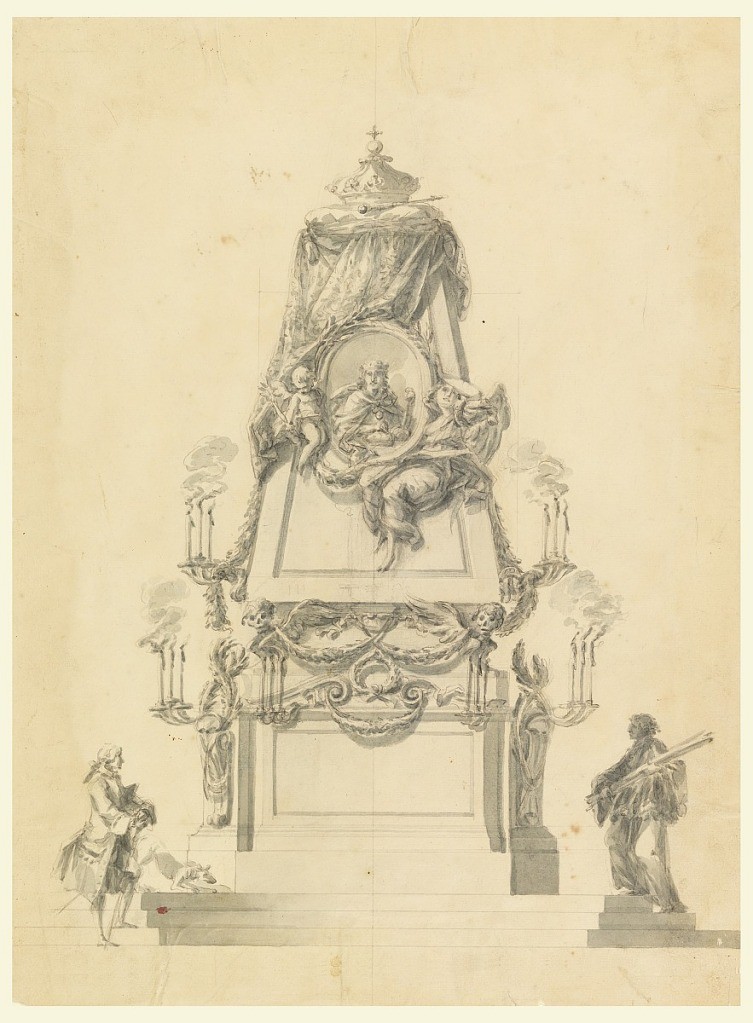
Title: Catafalque for a king
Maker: Carlo Marchionni, Italian, 1702–1786
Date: ca. 1765
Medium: Graphite, black chalk, brush and gray wash on laid paper
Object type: Drawing
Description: In the shape of an obelisk without point. Three steps lead to a base with candle brackets, the front intended for an inscription. The obelisk is connected with the base by a part with winged skulls supporting festoons. On top, a crown and mace upon a cushion, above a cloth, covering the upper part of the obelisk. In front are a winged woman and a putto supporting a medallion with the image of the king. Upon the steps, at left, a gentleman with a dog, at right a cleric with candles.